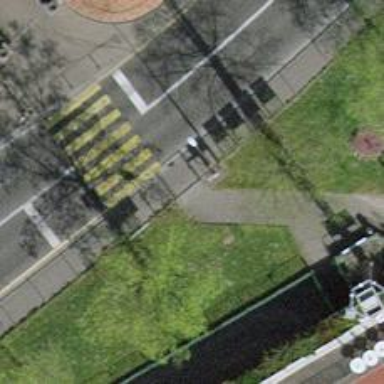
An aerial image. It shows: Entrance with barrier.